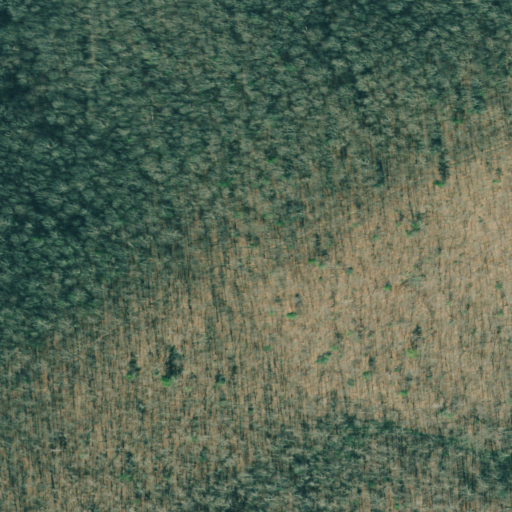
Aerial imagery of gap in Georgia named Wolfpen Gap containing only deciduous forest